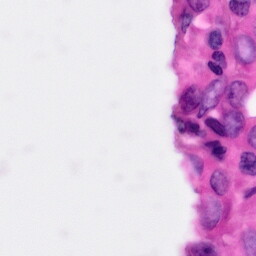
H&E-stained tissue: Pancreatic